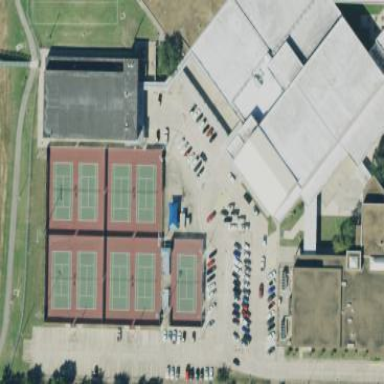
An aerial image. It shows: Tennis court on the leisure land pitch.